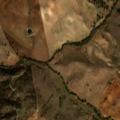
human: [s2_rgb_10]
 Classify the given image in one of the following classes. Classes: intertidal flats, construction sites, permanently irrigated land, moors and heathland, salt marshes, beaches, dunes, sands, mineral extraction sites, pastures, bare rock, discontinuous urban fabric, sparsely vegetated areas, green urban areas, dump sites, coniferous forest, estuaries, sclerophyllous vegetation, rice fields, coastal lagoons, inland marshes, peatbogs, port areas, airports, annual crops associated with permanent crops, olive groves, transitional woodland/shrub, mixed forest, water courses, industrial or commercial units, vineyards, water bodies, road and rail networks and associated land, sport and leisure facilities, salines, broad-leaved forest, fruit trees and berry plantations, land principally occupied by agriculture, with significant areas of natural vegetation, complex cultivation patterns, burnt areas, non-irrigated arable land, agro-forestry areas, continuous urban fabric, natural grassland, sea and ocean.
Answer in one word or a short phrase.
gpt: non-irrigated arable land, olive groves, pastures, annual crops associated with permanent crops, agro-forestry areas, sclerophyllous vegetation